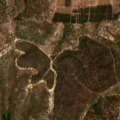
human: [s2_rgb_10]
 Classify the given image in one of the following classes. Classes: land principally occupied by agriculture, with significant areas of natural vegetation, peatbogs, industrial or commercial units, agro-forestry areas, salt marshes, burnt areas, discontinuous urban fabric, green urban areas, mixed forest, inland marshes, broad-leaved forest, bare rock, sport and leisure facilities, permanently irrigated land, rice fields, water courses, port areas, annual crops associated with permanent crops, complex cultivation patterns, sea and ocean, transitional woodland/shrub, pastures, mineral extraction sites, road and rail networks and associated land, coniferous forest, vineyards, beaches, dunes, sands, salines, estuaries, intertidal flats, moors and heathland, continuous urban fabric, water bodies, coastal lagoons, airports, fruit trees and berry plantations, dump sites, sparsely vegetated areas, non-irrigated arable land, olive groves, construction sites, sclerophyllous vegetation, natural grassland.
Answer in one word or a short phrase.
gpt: complex cultivation patterns, broad-leaved forest, transitional woodland/shrub